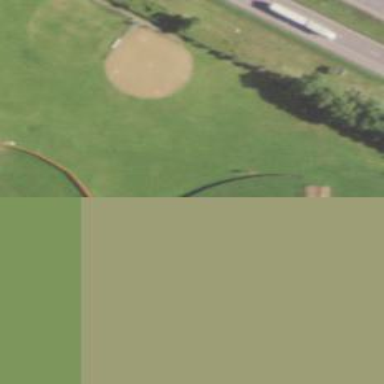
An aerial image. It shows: Softball pitch for leisure and sport activities.